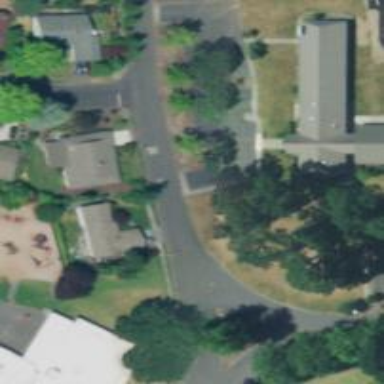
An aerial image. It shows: Residential road with asphalt surface. Sidewalk is present on the left side.